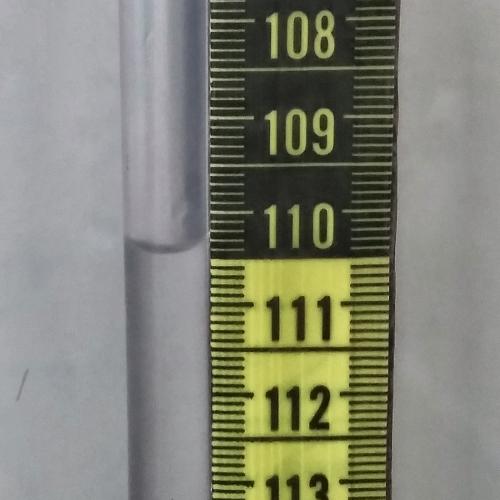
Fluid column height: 110.4 cm